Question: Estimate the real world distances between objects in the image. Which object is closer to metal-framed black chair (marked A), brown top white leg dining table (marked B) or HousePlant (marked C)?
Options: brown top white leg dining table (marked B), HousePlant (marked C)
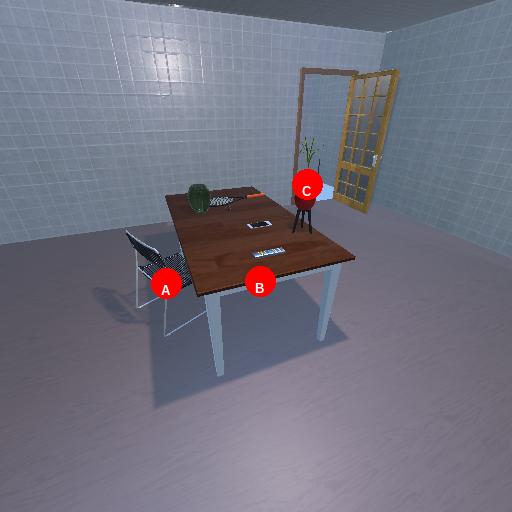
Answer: brown top white leg dining table (marked B)